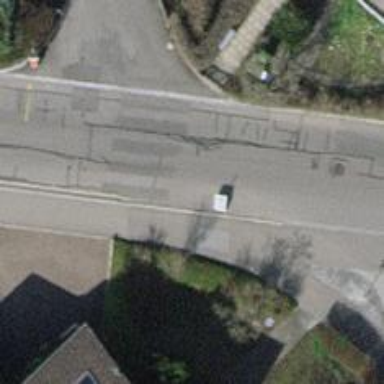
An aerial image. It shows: Traffic calming feature called choker.